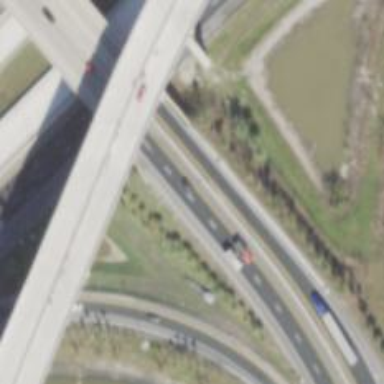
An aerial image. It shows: Bridge over motorway link with double trumpet junction.